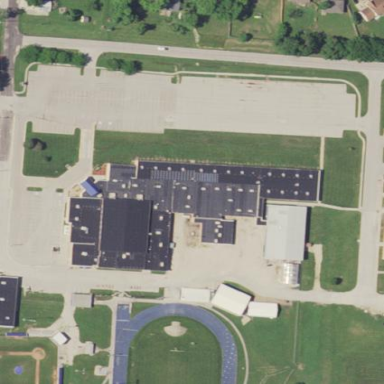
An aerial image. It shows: School building.